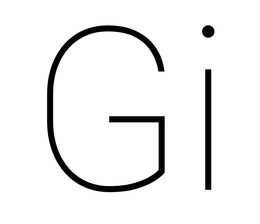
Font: Roboto_Thin